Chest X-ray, PA view. Patient: 49 years old, sex M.
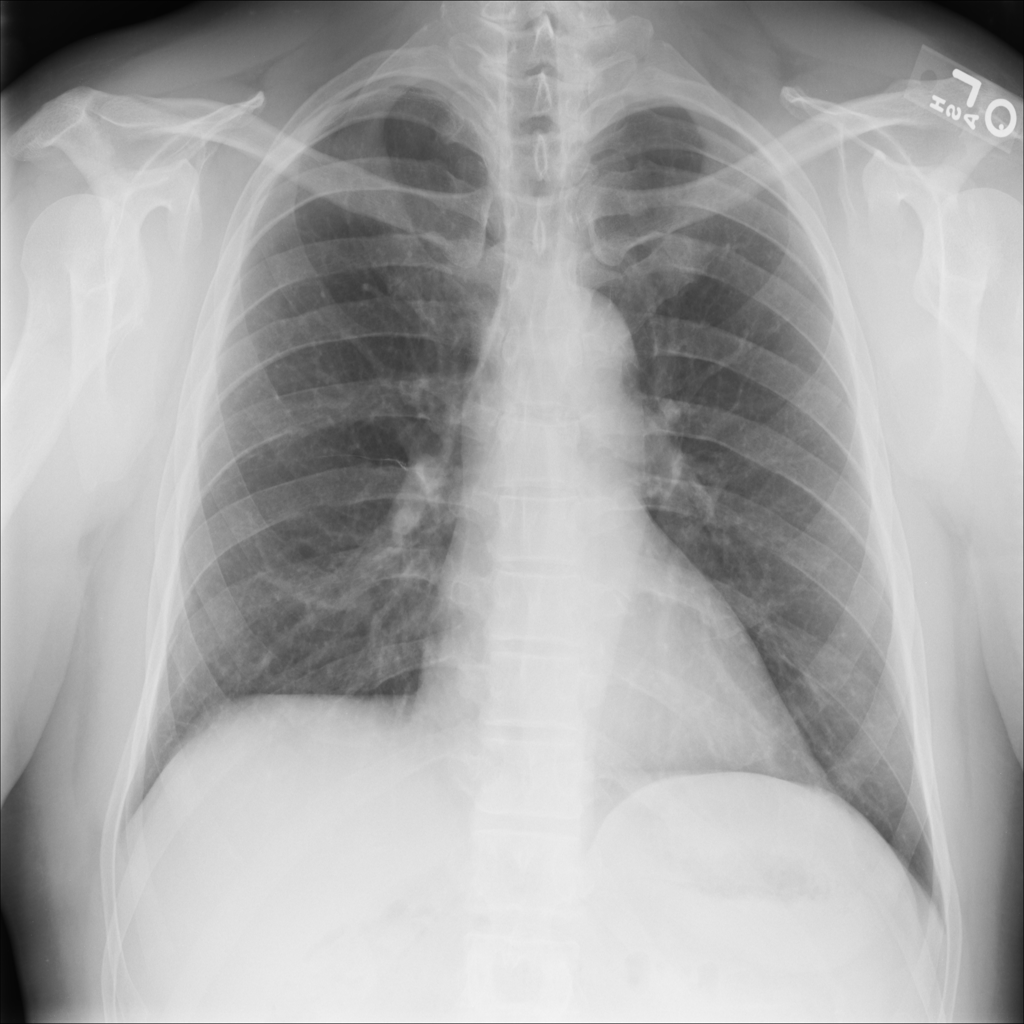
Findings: No Finding